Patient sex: F
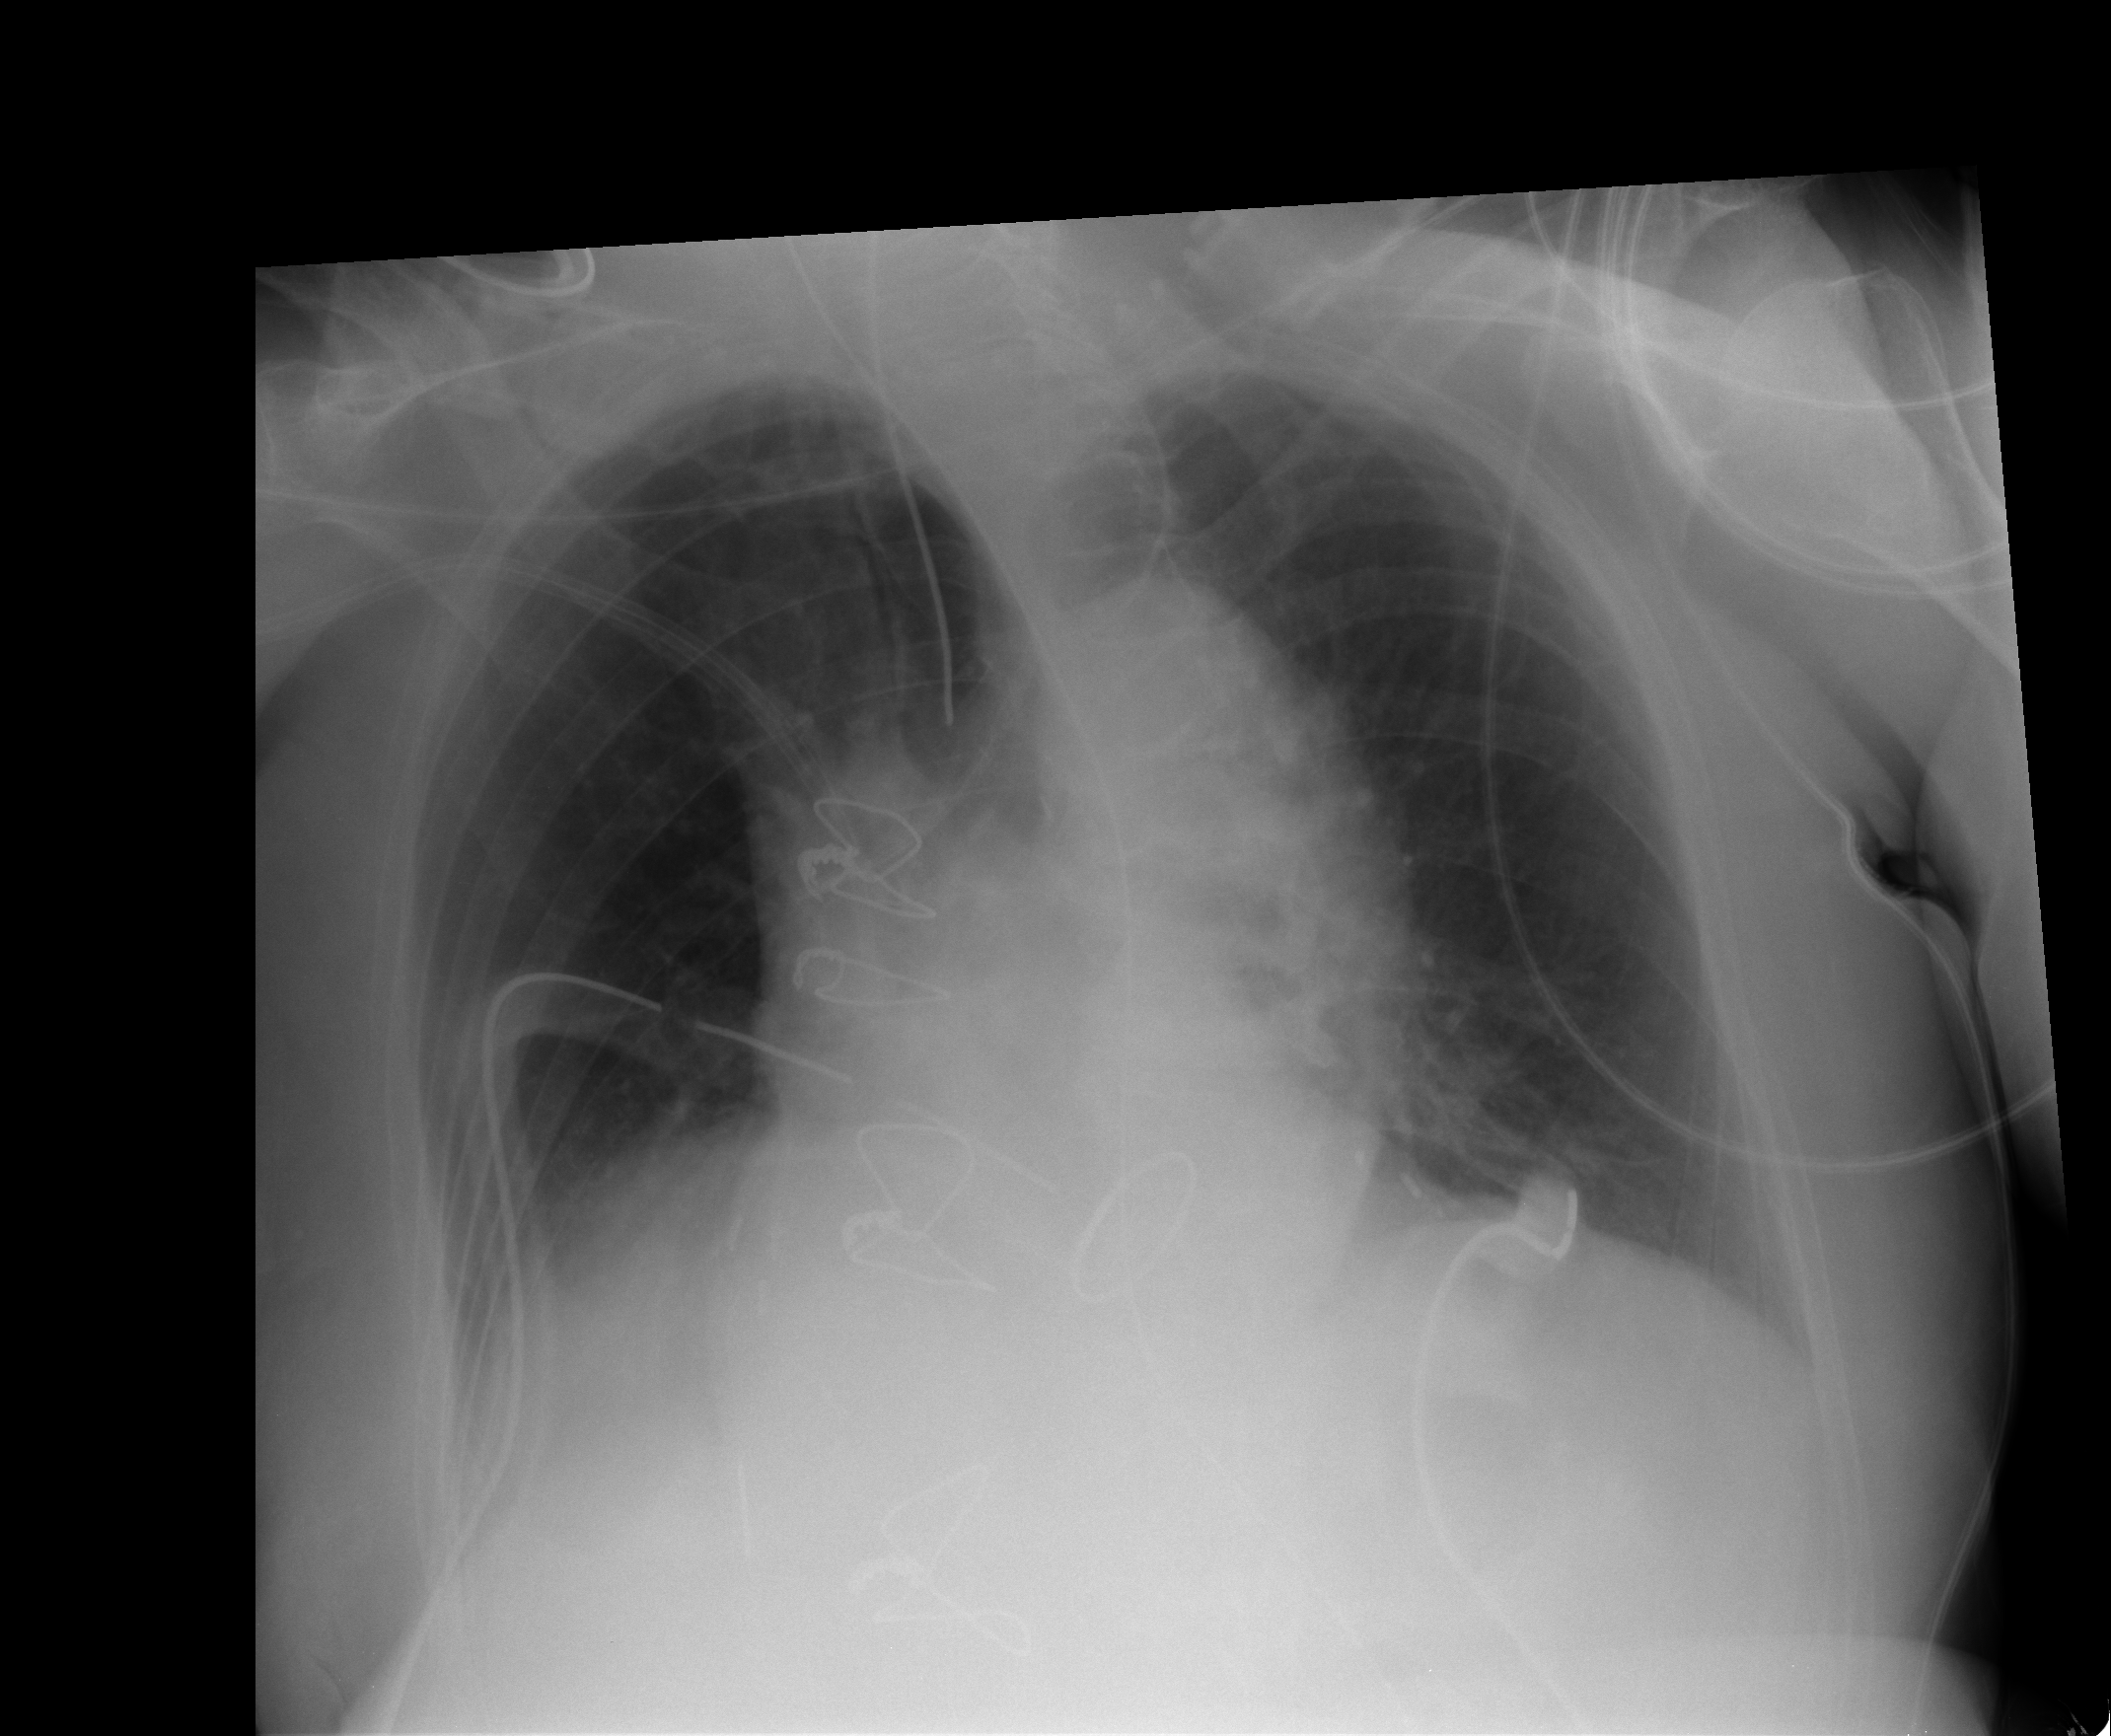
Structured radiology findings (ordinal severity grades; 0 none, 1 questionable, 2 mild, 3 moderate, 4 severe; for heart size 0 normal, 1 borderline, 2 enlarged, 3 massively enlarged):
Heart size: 2
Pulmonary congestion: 0
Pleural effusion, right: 1
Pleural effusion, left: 0
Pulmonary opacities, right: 0
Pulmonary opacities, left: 0
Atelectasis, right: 2
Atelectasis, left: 2